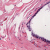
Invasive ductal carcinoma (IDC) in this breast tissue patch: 0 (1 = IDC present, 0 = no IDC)